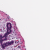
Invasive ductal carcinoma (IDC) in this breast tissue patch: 0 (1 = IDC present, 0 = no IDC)